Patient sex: F
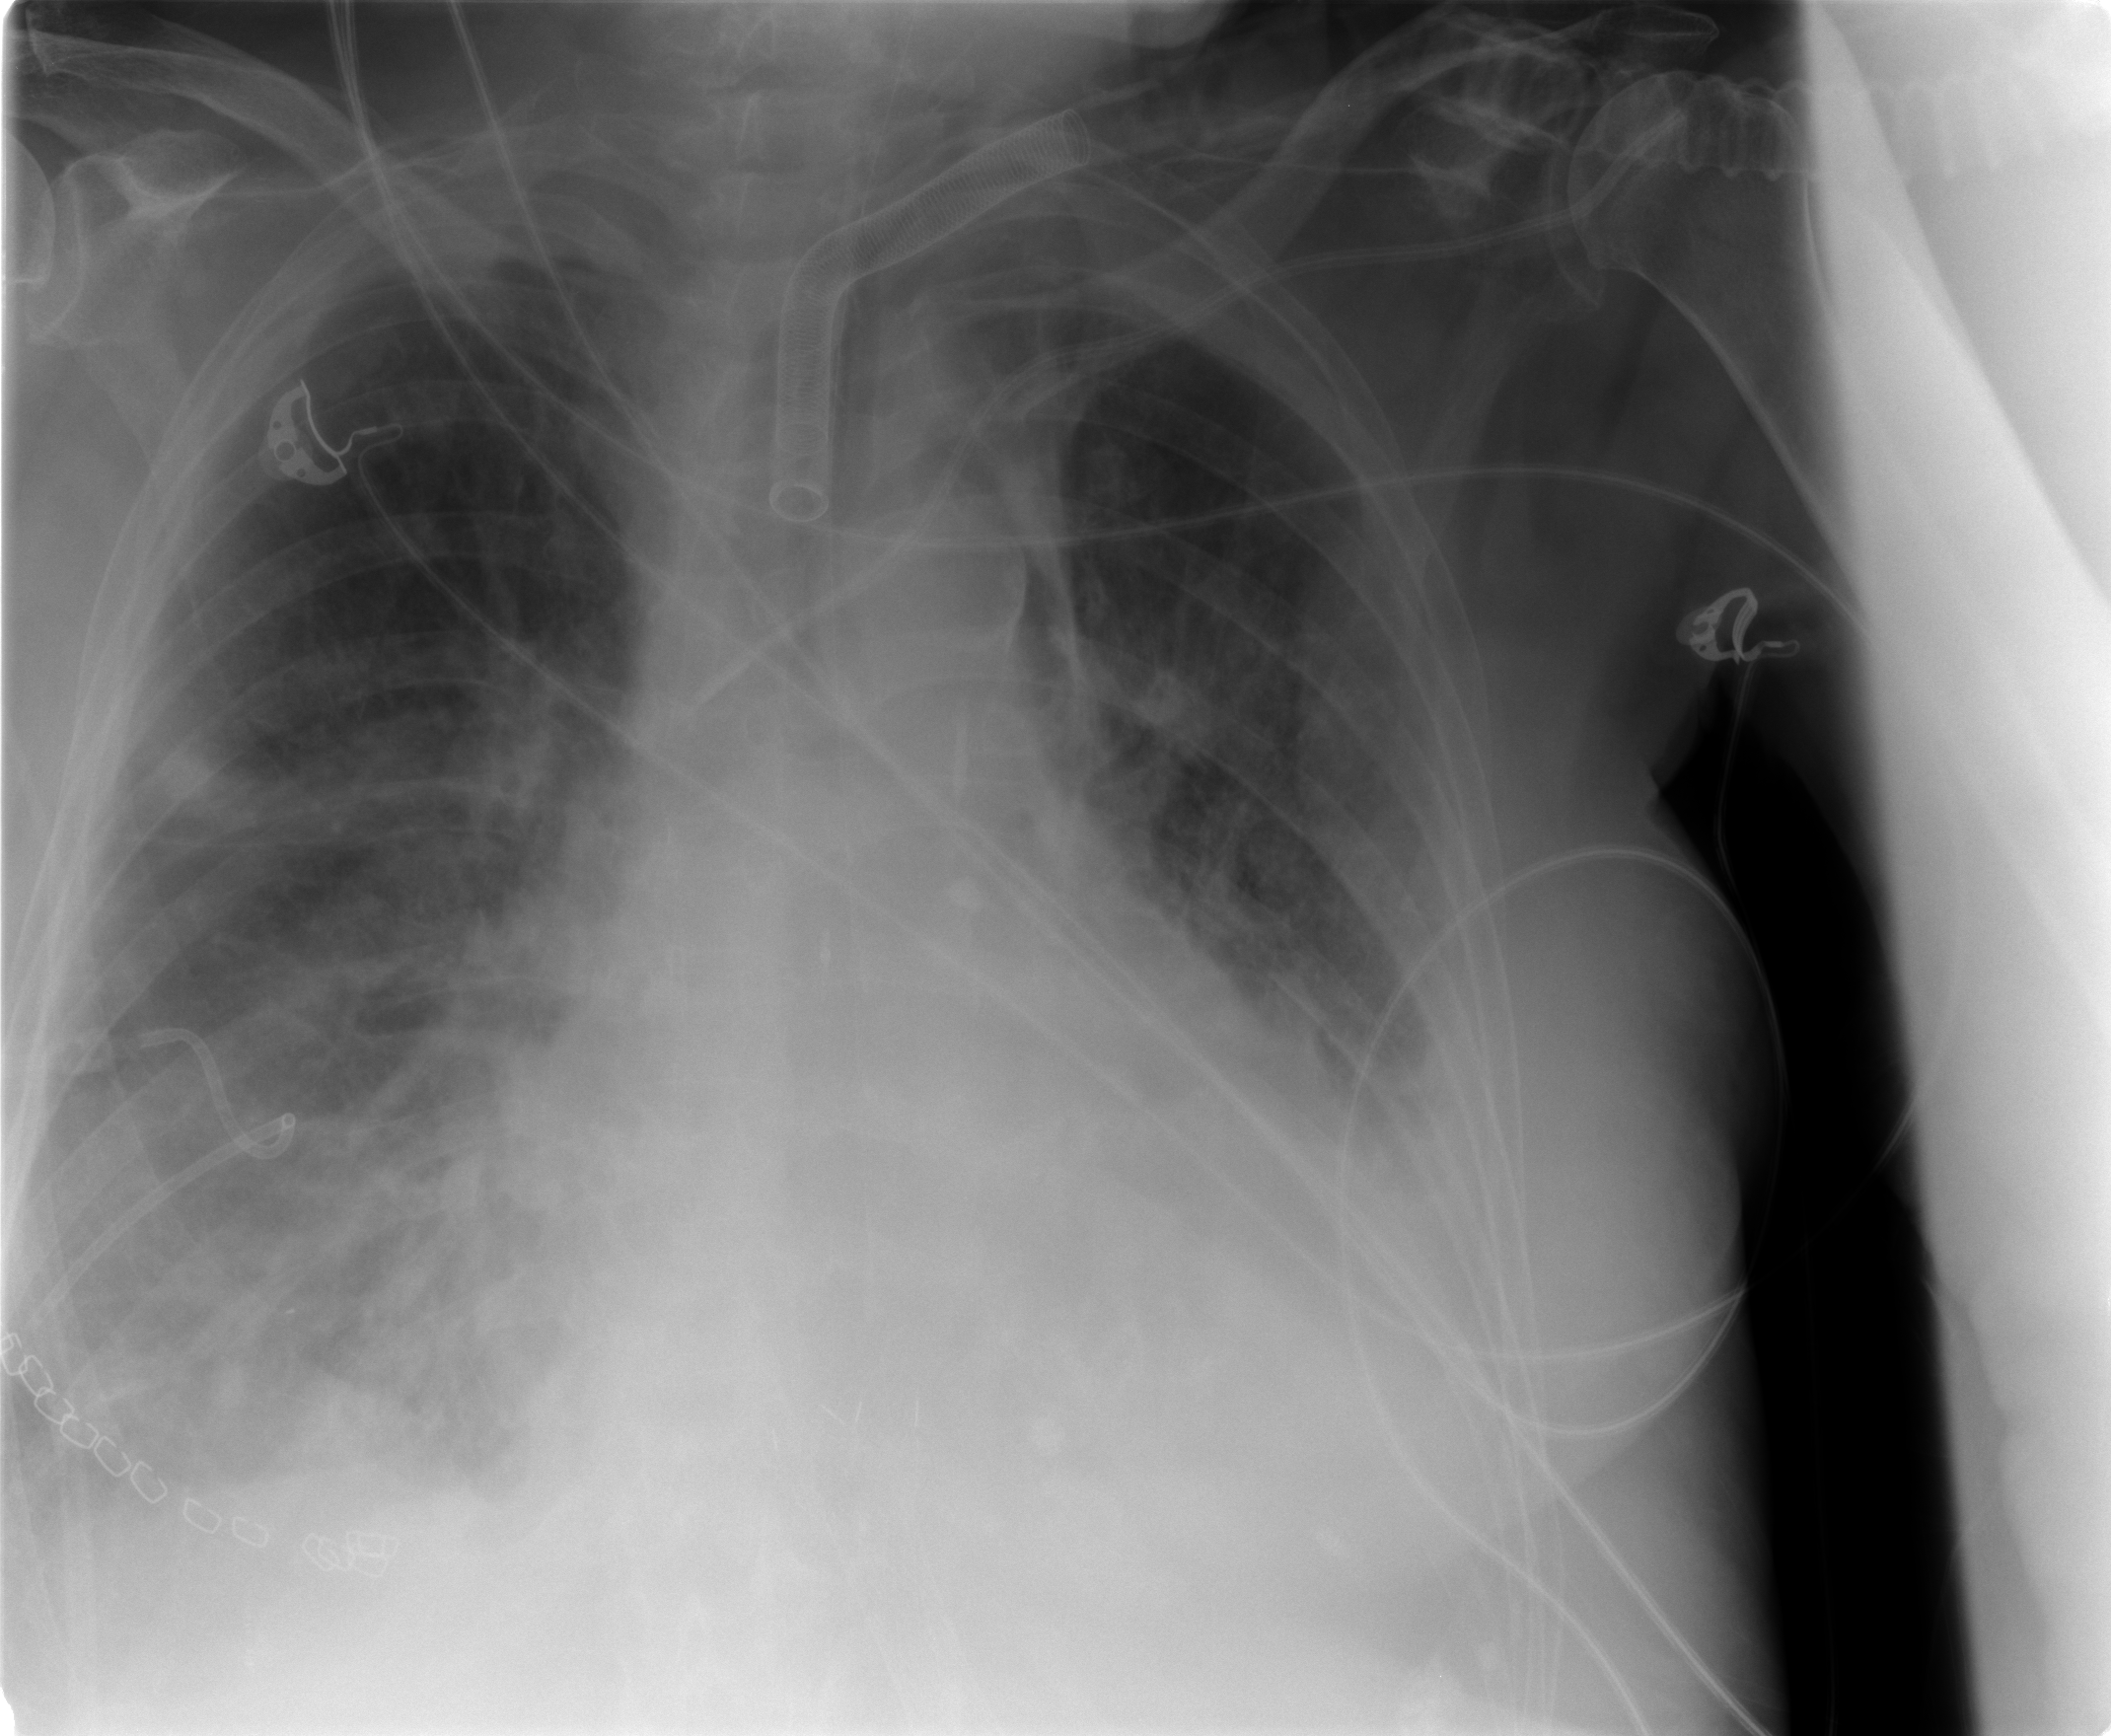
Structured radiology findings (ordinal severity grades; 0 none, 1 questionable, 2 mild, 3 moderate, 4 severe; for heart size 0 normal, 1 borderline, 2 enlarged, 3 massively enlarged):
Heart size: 2
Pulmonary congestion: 1
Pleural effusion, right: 2
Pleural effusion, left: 2
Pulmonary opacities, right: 2
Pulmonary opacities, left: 1
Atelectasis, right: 2
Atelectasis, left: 2